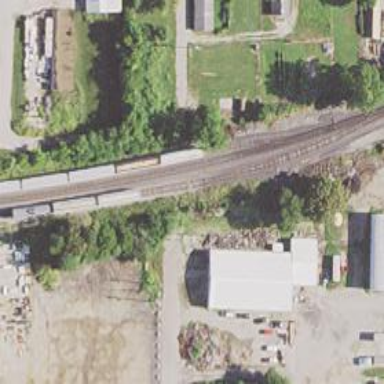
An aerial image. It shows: Railway siding for service.